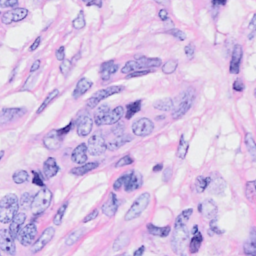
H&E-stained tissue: Breast